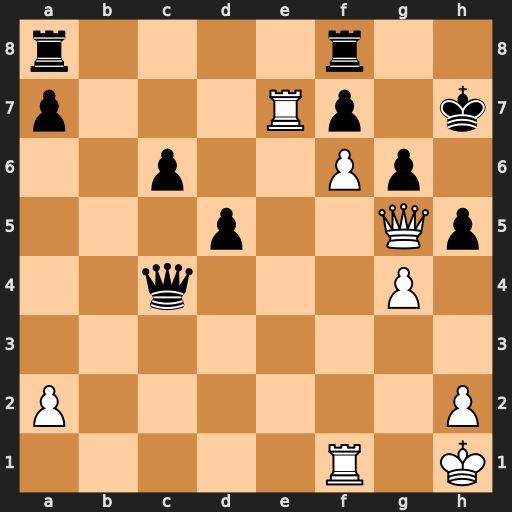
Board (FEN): r4r2/p3Rp1k/2p2Pp1/3p2Qp/2q3P1/8/P6P/5R1K
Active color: w
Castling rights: -
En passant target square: -
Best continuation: Rg1 d4 gxh5 Qd5+ Qxd5 cxd5 hxg6+